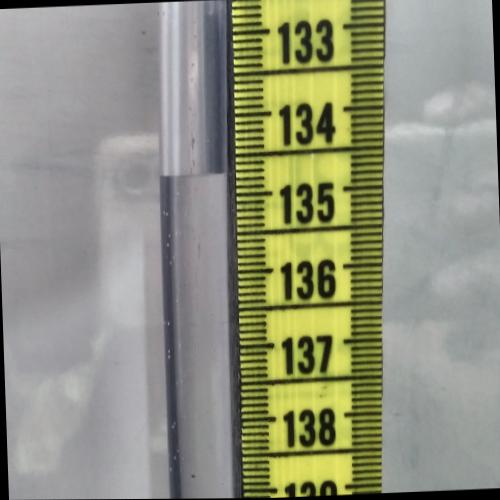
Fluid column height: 134.7 cm